Current action and preconditions to check: trajectory_clear

Your task: For each precondition in the list above, predict whether it will hold at this action.

Consider the current scene as observed from the mobile robot's camera, and analyze the predicted future states of all dynamic agents (e.g., people, animals, vehicles, or any moving entities) within the NEXT SECOND.

IMPORTANT: Only answer "very likely" if you are absolutely certain—based on strong, clear evidence—that a dynamic agent will violate the precondition in the predicted future state. Do NOT answer "very likely" for unlikely, ambiguous, or low-probability risks.

Ask yourself for each precondition: Is there a high probability, with clear and convincing evidence, that the predicted future states of any dynamic agent will interfere with the predicted future state of the currently executing action within the NEXT SECOND, causing that precondition to fail?

Assess the risk level based on these predictions. Use "likely" or "very likely" if motions create a clear risk of interference.

Use "neutral" or "improbable" if agents are nearby but their predicted paths are clearly diverging or non-conflicting.

Failure Risk Categories: "very improbable", "improbable", "neutral", "likely", "very likely"

Answer Format: Output ONLY the probability_of_failure value from these categories: "very improbable", "improbable", "neutral", "likely", "very likely"

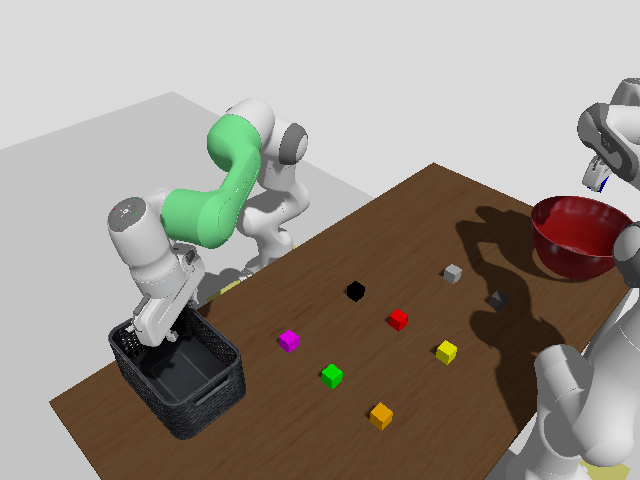

Answer: very improbable